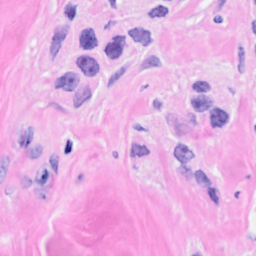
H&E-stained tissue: Breast